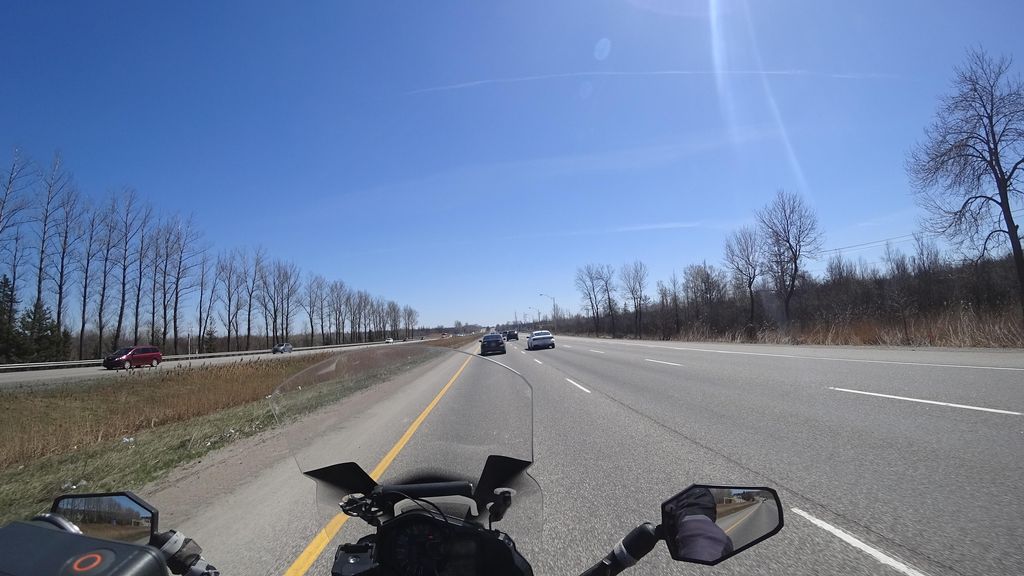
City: quebec_city